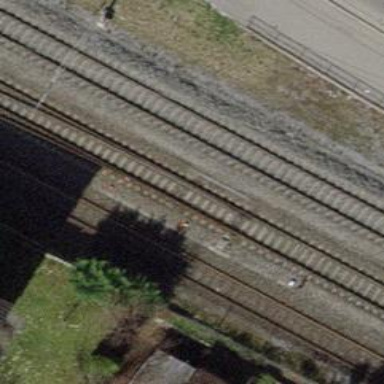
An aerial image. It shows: Single railway track with electrified contact line.